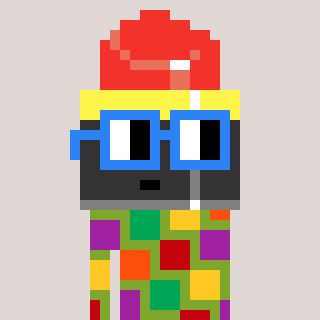
a pixel art character with square blue glasses, a lipstick-shaped head and a slimegreen-colored body on a warm background